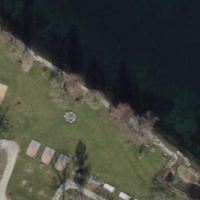
EUNIS habitat code: 15
Species observed at this site:
Plantago major
Alburnus alburnus